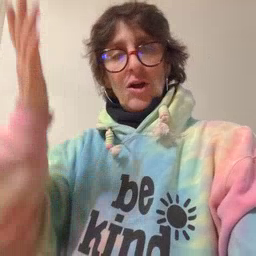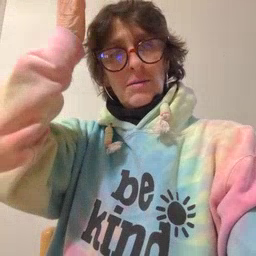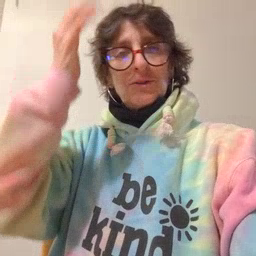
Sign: garbage